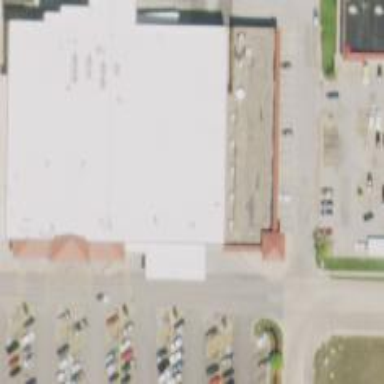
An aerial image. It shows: Supermarket building.